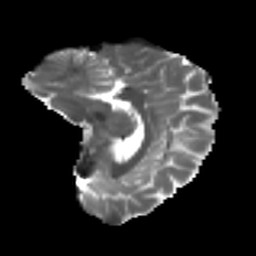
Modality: T2w
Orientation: sagittal
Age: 29
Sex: female
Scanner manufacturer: ge
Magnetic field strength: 3 T
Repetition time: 7.8 s
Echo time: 0.0606 s